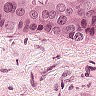
Metastatic tissue present: yes